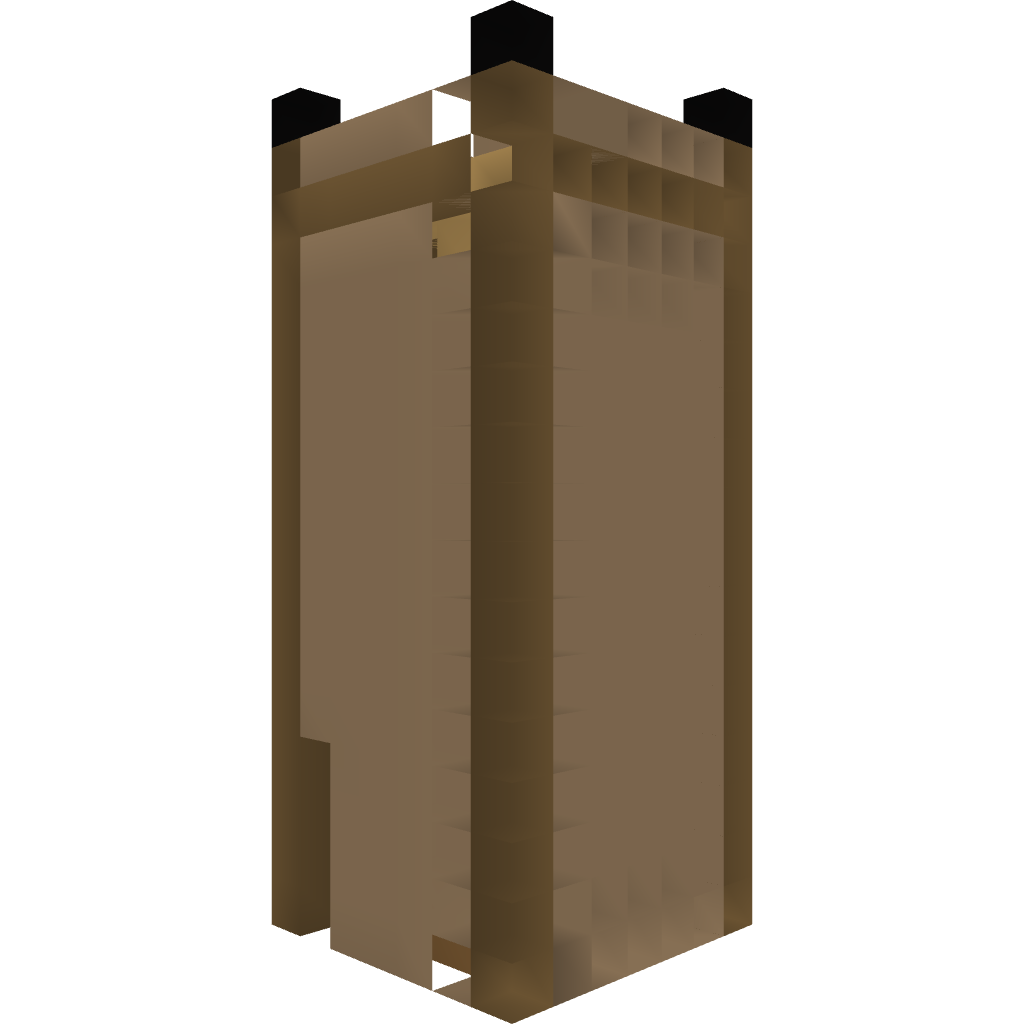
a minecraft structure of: Watch Tower